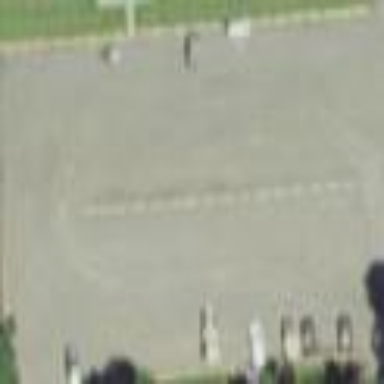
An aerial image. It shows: Unpaved surface parking area.